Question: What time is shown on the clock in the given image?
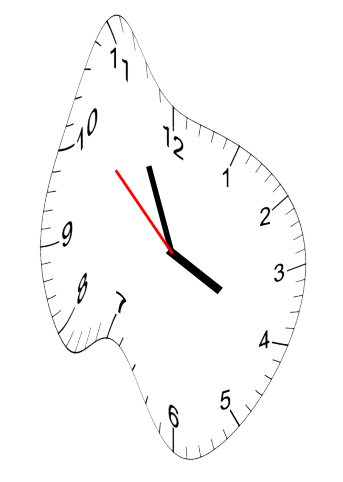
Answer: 03:55:52